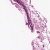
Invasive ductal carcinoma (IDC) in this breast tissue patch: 0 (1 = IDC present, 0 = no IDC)